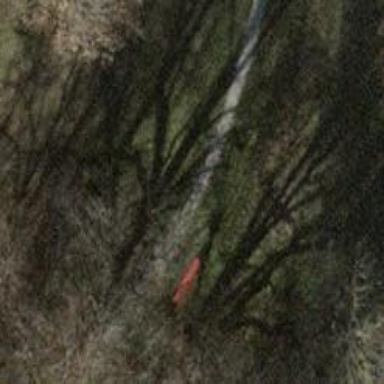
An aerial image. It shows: Red bench.